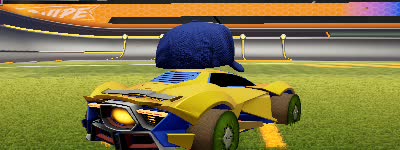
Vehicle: werewolf